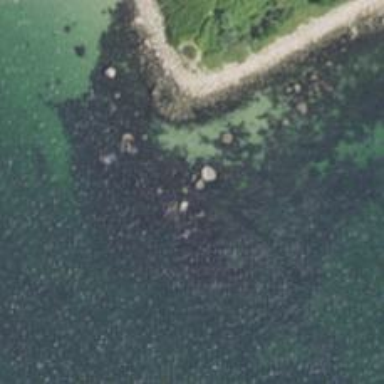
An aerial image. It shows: Natural rock reef.